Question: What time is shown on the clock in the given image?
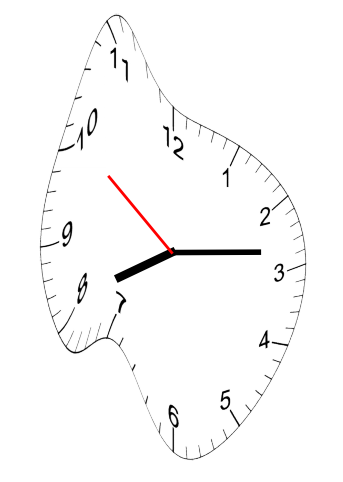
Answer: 08:13:51